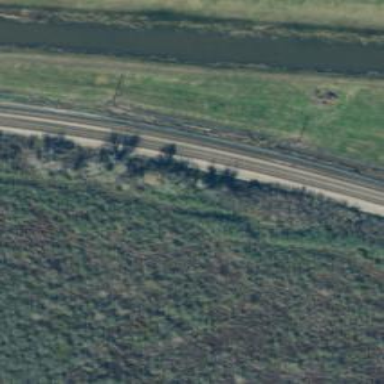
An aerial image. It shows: Railway siding with rails.